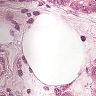
Metastatic tissue present: yes